Interaction volume radius: 5 \u00c5
Interaction volume height: 15 \u00c5
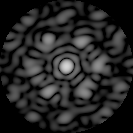
Disorder parameter: 0.5681